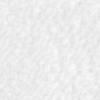
Label: no_change